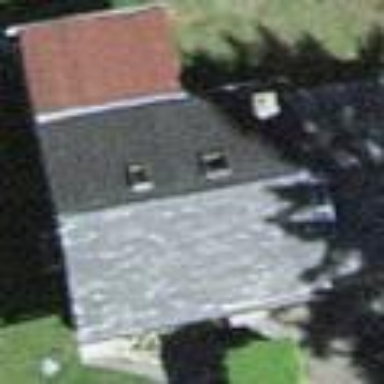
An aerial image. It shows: Simple and straightforward house.